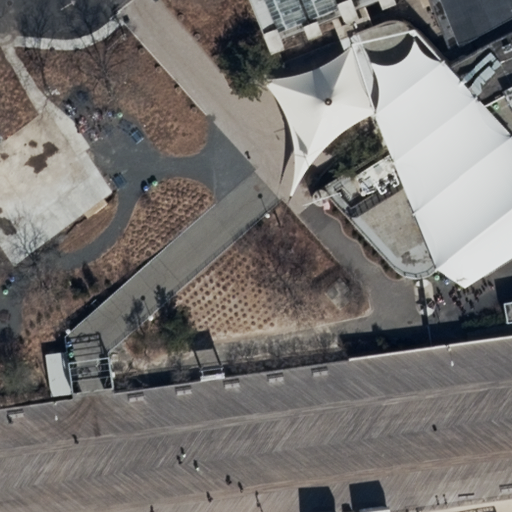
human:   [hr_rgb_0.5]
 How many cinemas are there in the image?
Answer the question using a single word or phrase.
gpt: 1

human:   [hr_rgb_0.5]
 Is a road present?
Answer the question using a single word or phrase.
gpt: yes

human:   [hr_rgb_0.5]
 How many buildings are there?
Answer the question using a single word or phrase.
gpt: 2

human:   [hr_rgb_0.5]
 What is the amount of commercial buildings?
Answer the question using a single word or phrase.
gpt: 0

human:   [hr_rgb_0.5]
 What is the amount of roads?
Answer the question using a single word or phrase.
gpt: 8

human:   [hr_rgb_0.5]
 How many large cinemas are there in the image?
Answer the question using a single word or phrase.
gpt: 0

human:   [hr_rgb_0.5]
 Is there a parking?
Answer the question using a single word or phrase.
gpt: yes

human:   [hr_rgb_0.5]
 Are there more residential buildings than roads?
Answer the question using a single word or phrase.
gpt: no

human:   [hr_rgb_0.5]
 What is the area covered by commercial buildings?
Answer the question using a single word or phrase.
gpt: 0m2

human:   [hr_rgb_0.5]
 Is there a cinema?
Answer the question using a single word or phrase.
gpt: yes

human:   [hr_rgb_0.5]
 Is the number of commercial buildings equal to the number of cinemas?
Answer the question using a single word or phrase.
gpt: no

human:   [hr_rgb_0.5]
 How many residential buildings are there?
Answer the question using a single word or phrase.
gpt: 2

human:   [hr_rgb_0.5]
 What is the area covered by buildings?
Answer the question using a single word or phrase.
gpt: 1756m2

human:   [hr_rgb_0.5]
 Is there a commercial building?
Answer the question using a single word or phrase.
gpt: no

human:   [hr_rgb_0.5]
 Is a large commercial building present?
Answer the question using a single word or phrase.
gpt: no

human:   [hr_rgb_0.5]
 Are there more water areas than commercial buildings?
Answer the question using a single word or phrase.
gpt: no

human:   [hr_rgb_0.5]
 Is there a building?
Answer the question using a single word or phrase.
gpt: yes

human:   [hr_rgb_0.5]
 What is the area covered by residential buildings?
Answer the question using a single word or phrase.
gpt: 1756m2

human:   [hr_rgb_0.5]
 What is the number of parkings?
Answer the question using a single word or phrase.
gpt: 1

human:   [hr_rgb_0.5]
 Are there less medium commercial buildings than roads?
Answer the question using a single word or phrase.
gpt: yes

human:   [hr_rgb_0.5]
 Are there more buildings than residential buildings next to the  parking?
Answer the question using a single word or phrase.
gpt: no

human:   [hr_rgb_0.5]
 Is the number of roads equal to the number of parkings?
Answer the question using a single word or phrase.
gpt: no

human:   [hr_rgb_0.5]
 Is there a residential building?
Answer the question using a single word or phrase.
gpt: yes

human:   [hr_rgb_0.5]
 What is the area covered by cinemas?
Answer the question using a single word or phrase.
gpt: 94m2

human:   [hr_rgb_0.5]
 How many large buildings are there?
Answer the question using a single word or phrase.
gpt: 1

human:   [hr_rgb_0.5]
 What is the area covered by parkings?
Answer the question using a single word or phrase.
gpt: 28m2

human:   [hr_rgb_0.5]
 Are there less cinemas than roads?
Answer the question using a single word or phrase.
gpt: yes

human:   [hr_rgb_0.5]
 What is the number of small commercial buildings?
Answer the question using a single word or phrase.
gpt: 0

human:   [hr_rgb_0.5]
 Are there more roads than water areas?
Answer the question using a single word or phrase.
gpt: yes

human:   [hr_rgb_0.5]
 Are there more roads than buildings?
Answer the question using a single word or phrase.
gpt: yes

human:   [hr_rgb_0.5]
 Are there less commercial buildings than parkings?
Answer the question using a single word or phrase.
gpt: yes

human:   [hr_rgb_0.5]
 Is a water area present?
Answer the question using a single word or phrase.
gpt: no

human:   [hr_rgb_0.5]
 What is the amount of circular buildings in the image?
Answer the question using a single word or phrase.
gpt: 0

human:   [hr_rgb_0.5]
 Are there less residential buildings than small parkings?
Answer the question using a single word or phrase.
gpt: no

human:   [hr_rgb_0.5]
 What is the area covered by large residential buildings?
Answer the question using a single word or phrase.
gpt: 1661m2

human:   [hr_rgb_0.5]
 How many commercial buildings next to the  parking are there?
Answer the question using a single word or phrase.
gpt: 0

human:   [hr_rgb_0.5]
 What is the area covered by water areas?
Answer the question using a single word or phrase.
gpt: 0m2

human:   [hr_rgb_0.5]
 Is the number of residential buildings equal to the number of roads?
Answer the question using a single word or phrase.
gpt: no

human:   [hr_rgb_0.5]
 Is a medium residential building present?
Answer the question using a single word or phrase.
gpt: no

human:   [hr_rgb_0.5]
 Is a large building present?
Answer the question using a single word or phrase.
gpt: yes

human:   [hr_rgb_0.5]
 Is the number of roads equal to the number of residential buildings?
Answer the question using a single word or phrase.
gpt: no

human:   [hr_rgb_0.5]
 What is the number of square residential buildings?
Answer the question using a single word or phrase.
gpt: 0

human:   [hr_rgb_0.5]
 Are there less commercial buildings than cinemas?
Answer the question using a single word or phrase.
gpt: yes

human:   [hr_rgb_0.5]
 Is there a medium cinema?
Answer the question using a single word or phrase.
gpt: no

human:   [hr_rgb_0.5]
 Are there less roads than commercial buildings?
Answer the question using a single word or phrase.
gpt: no

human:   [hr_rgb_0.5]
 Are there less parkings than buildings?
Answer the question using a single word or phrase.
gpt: yes

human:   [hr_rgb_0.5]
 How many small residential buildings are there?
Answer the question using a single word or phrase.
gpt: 1

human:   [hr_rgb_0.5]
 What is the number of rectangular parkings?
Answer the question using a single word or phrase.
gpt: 1

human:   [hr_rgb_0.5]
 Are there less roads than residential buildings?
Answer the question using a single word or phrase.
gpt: no

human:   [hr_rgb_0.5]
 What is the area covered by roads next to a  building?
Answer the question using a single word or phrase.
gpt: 0m2

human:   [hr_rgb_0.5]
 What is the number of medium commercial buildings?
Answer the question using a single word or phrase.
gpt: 0

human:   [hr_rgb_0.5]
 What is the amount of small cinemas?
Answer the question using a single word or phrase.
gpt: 1

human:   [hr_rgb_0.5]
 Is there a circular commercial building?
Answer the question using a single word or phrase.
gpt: no

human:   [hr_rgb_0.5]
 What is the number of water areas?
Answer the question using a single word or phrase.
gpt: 0

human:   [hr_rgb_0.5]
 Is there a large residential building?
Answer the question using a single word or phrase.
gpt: yes

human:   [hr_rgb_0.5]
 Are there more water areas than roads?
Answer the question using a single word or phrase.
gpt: no

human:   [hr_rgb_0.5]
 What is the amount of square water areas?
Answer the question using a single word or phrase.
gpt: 0

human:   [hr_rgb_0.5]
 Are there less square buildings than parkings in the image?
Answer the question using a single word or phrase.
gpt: yes

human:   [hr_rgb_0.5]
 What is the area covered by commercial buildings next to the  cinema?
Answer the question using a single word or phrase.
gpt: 0m2

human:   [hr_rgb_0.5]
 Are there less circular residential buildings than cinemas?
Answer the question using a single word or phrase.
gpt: yes

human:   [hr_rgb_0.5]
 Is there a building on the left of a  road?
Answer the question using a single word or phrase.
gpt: yes

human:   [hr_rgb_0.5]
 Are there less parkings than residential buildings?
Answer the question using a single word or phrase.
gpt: yes

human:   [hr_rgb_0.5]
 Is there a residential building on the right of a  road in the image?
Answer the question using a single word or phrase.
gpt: yes

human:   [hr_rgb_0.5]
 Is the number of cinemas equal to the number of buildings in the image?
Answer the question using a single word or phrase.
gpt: no